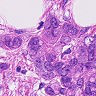
Metastatic tissue present: yes